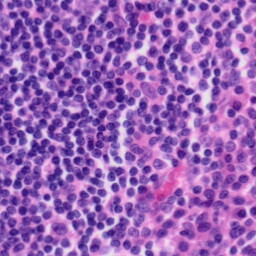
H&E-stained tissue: Tonsil